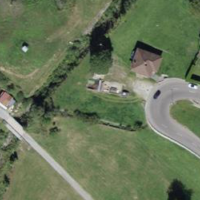
EUNIS habitat code: 24
Species observed at this site:
Leptinotarsa decemlineata
Araneus diadematus